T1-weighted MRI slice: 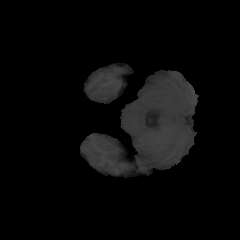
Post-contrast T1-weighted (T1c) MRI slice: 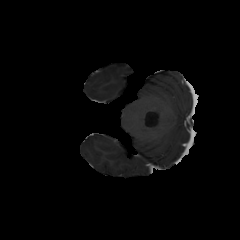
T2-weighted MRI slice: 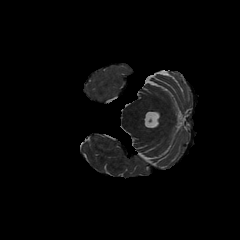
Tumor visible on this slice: no